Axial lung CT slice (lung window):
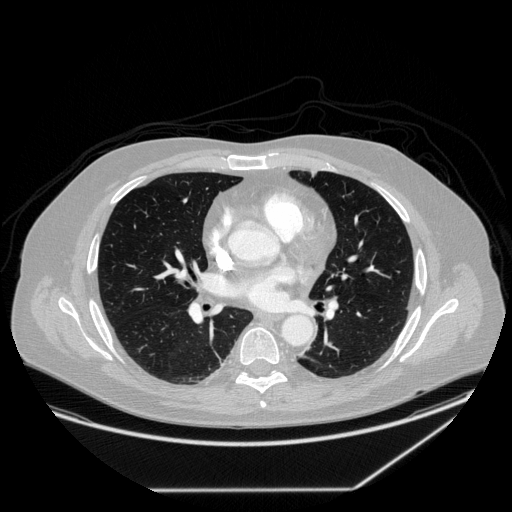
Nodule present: no